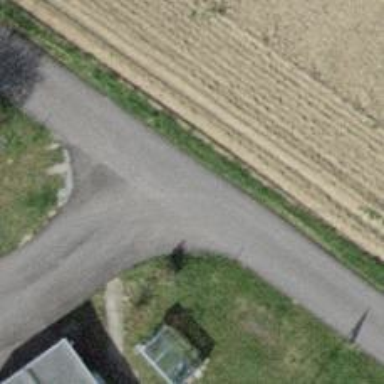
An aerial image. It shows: Dirt track road with grade 3 tracktype.